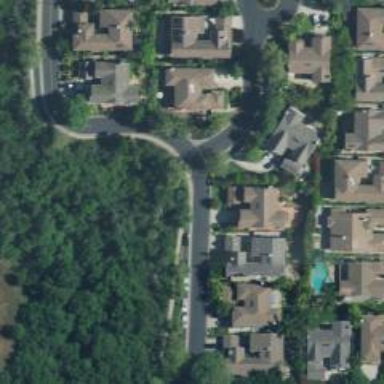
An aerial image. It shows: Driveway leading to service road.